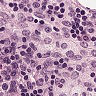
Metastatic tissue present: no